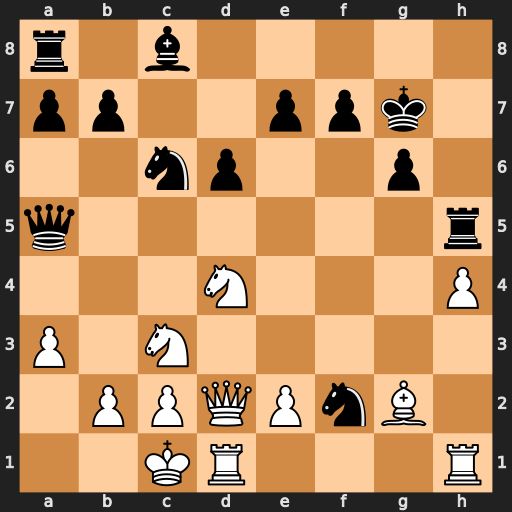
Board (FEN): r1b5/pp2ppk1/2np2p1/q6r/3N3P/P1N5/1PPQPnB1/2KR3R
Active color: w
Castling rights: -
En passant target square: -
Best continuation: Nxc6 bxc6 Qd4+ Qe5 Qxf2